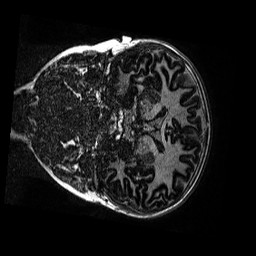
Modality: MP2RAGE
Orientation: coronal
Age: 12
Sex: female
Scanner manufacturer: siemens
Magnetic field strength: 3 T
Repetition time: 4 s
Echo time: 0.00299 s